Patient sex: M
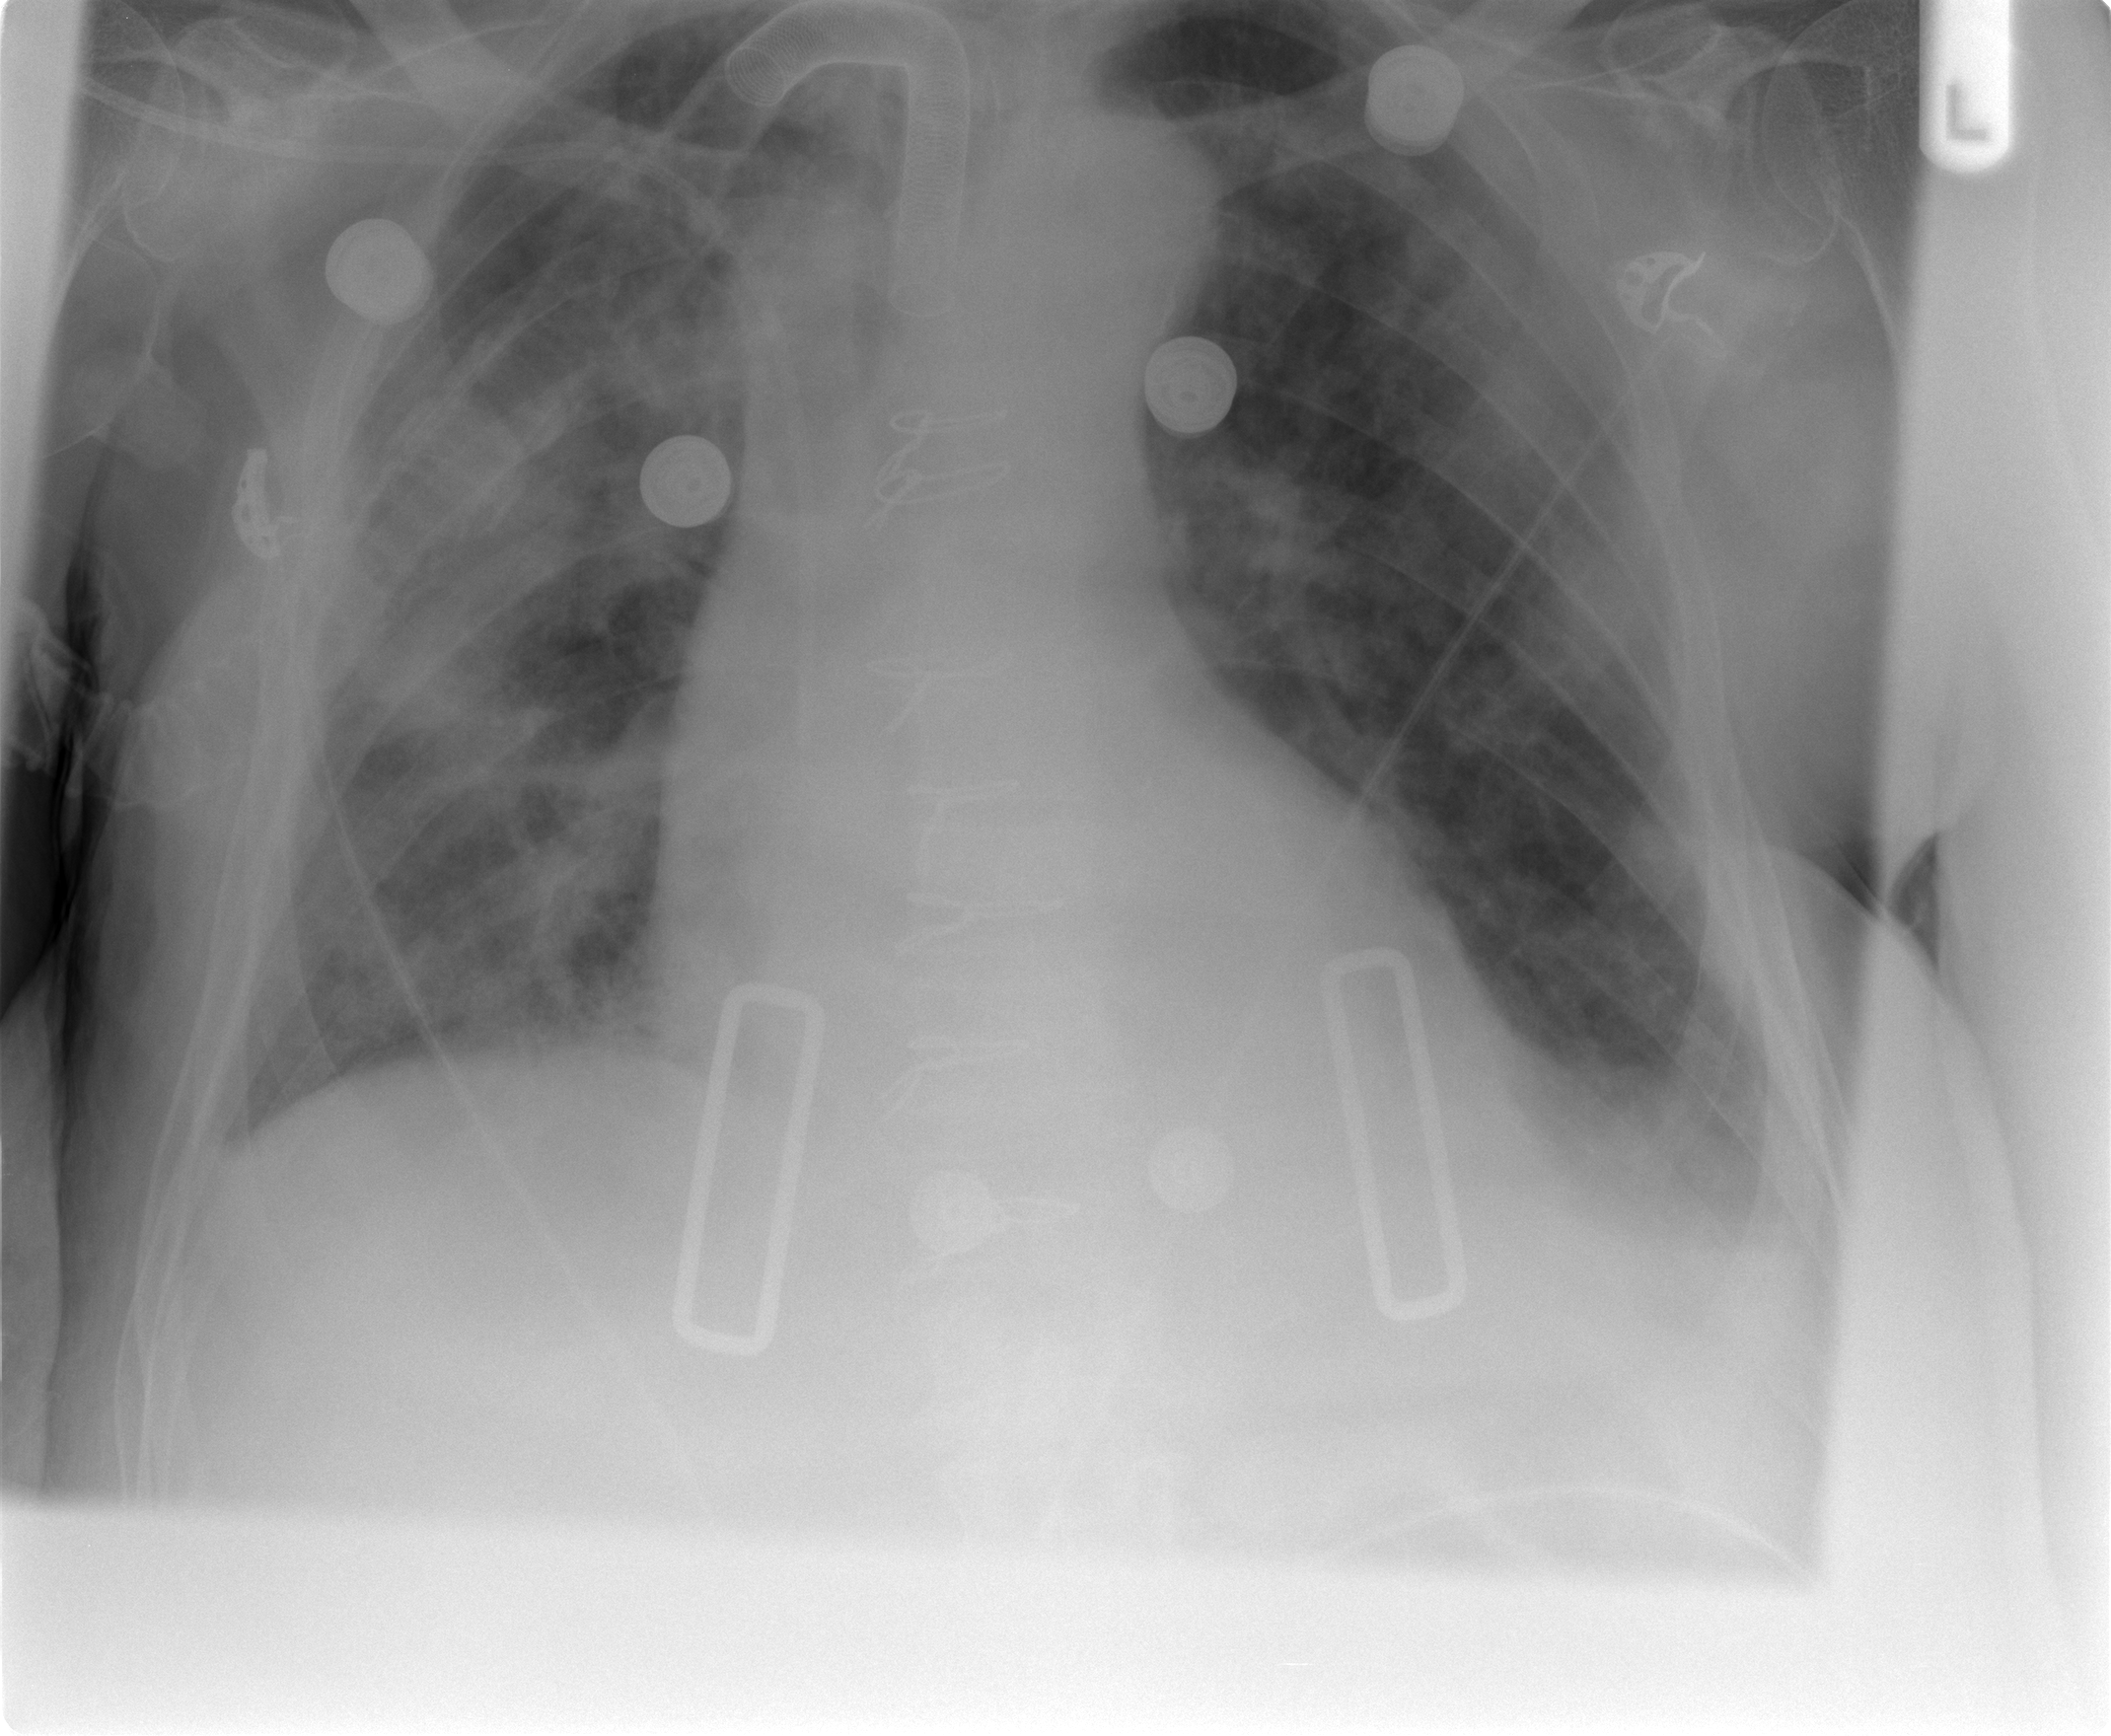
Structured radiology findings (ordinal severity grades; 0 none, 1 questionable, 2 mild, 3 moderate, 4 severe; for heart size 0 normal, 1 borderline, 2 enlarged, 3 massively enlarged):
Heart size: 2
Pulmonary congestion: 2
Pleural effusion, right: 2
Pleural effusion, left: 2
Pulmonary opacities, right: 3
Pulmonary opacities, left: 3
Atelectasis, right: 3
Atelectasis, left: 2